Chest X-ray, PA view. Patient: 55 years old, sex F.
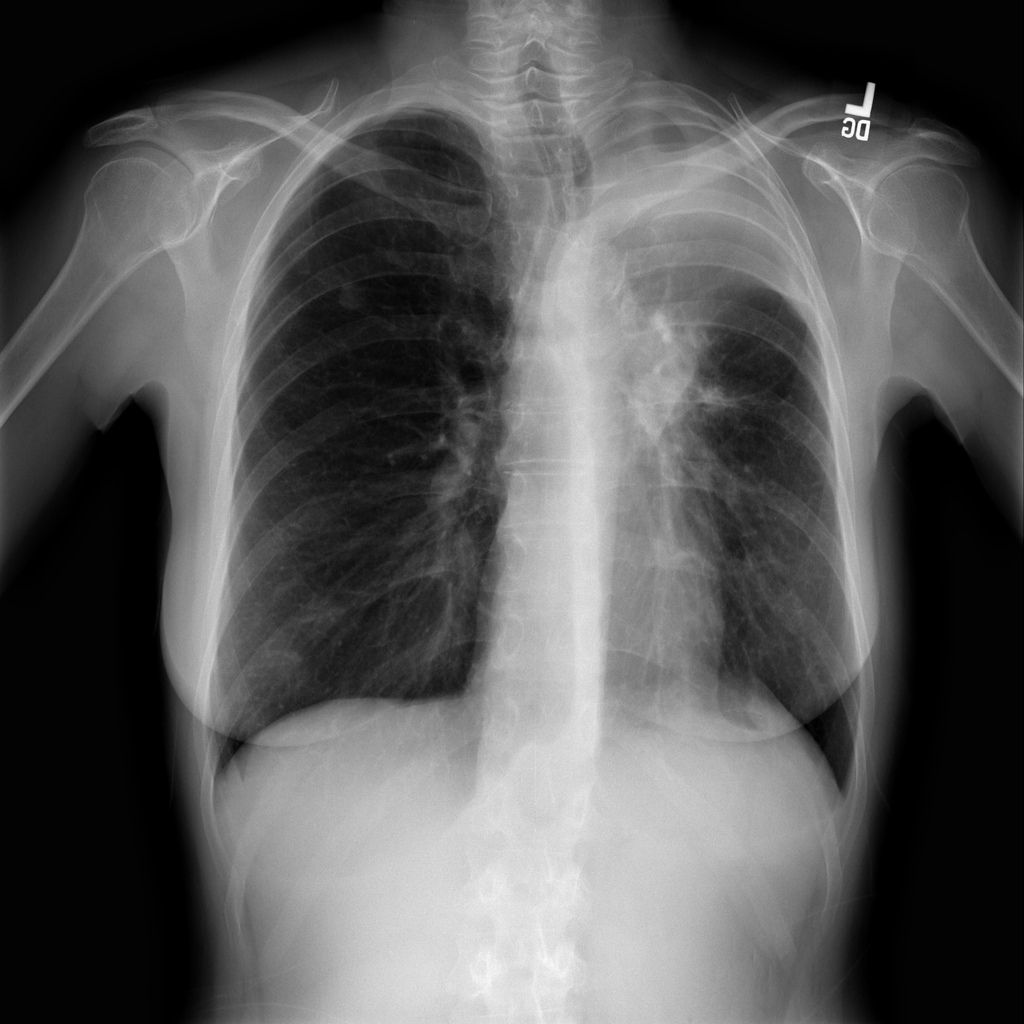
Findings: Atelectasis, Mass